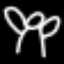
Label: angel